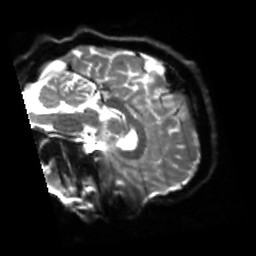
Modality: sbref
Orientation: sagittal
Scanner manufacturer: siemens
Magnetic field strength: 3 T
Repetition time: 4 s
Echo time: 0.0594 s